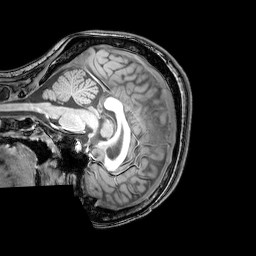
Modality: T1w
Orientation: sagittal
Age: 26
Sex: female
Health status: healthy
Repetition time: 0.081 s
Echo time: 0.037 s